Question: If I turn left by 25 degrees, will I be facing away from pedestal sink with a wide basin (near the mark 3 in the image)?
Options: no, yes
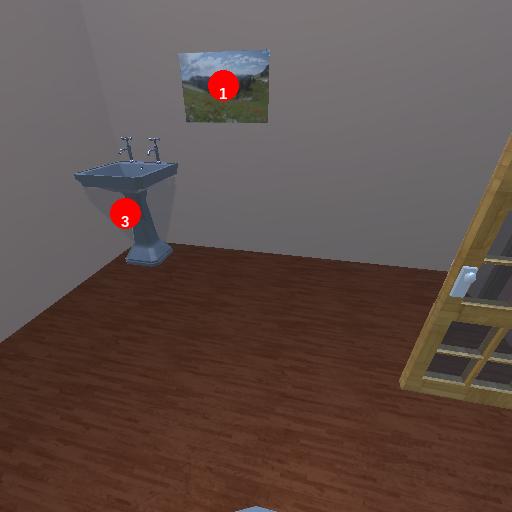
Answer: no